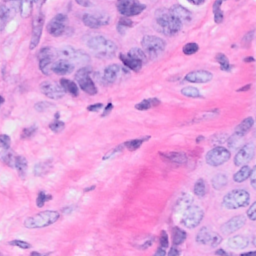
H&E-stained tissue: Breast